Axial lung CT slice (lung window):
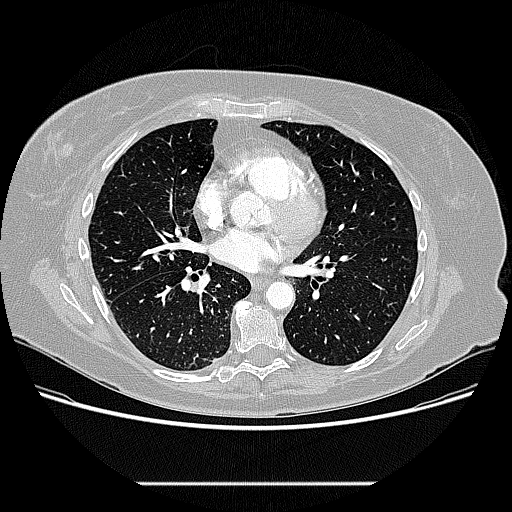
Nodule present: no